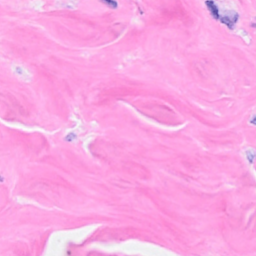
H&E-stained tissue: Breast